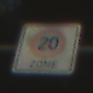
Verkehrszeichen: BeginnZone20
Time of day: MorningAfternoon
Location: Outdoor (Nature)
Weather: Clear
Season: NotSpecified
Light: Natural